Question: Good day everyone.
I hope you can help me with my question.
Is there a way to transform or directly render sprite like so?

Without using 3d. I know it can be easily done in 3d, but the project I'm working on doesn't use 3d at all, so I don't really want to also include 3d just because of that small thing...
(example image is from some random game)
So basically what I need:
Take a sprite as a rectangle, and then transform it in a free way, meaning that I can set points of that sprite to any coorditates, not just as rectangle.
Thanks in advance.
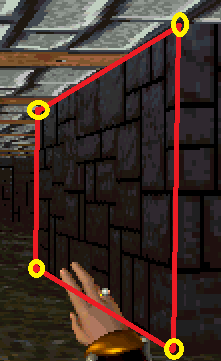
Answer: The technique used in that image is raycasting 2d. that was used first time with wolfenstein 3d, and implements a fake 3d over 2D.
here you can find a tutotial <URL>
though this is not what you want.
the best way to achieve what you want is define two triangles and use GraphicsDevice.DrawUserPrimitives with a basiceffect to draw it.
'''
// Init Triangles with four points A,B,C and D
VertexPOsitionTexture[] Vertex = new VertexPositionTexture[6];
Vertex[0].Position = (A.X,A.Y,0);
Vertex[1].Position = (B.X,B.Y,0);
Vertex[2].Position = (C.X,C.Y,0);
Vertex[3].Position = (C.X,C.Y,0);
Vertex[4].Position = (B.X,B.Y,0);
Vertex[5].Position = (D.X,D.Y,0);
Vertex[0].Texture= (0,0);
Vertex[1].Texture= (1,0);
Vertex[2].Texture= (0,1);
Vertex[3].Texture= (0,1);
Vertex[4].Texture= (1,0);
Vertex[5].Texture= (1,1);
// Init Effect from http://blogs.msdn.com/b/shawnhar/archive/2010/04/05/spritebatch-and-custom-shaders-in-xna-game-studio-4-0.aspx
Matrix projection = Matrix.CreateOrthographicOffCenter(0, viewport.Width, viewport.Height, 0, 0, 1);
Matrix halfPixelOffset = Matrix.CreateTranslation(-0.5f, -0.5f, 0);
BasicEffect effect = new BasicEffect();
effect.Texture = your texture;
effect.TextureEnabled = true;
effect.World = Matrix.Identity;
effect.View = Matrix.Identity;
effect.Projection = halfPixelOffset * projection;
// Draw Triangles
effect.Apply():
GraphicsDevice.DrawUserPrimitives<VertexPositionTexture>(vertex, TriangleList, ...,...);
'''
this code have to be understand as pseudocode, it's not tested but it shows the relevant actions to be done.